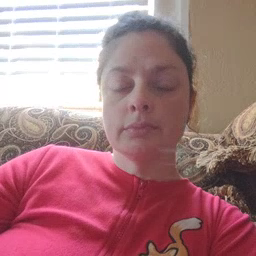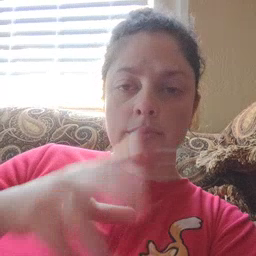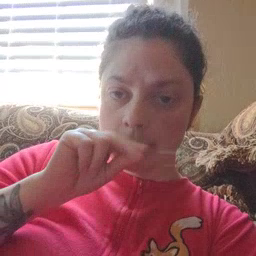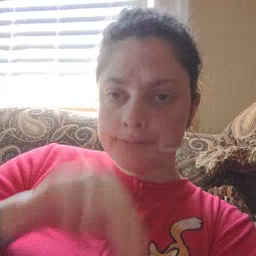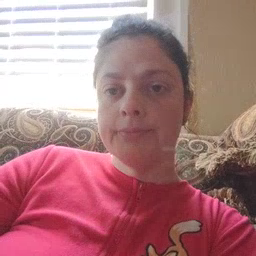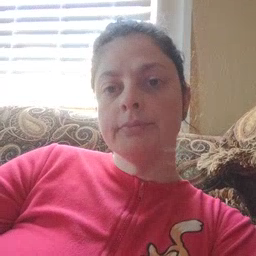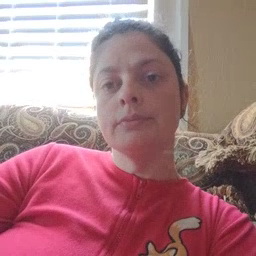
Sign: duck